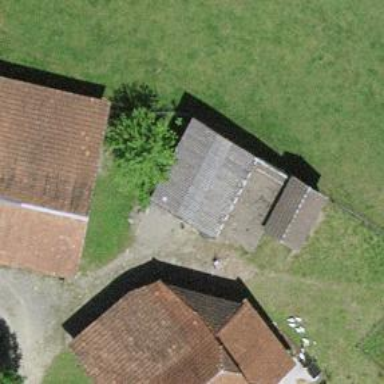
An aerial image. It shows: Garage building.